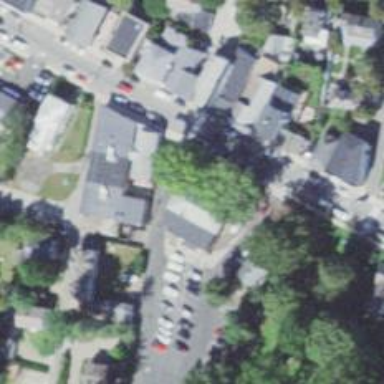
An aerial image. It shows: Post office.